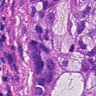
Metastatic tissue present: yes